Question: According to attachment 1, linked list's clear operation is O(n).
I have a question about why is it so.
Here is how we implemented the linked list in class(java)
'''
public class LinkedIntList {
private ListNode front;
......
}
'''
And if I were to write a clear method for this linked list class, this is how I would write it
'''
public void clear() {
front = null;
}
'''
Given this implementation(think this is how most people would write this), this would be one operation that is independent of the size of the list (just setting front to null). Also by setting the front pointer as null, wouldn't you essentially be asking the garbage collector to "reclaim the underlying memory and reuses it for future object allocation." In this case , the underlying memory would be the front node and all the nodes that are consecutively attached to it.(<URL>
After stating all of that,
---
Attachment 1:
This is from a data structures class I am in

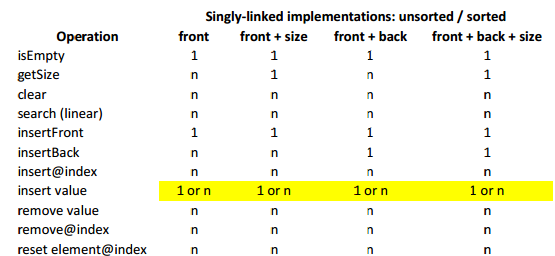
Answer: Remember that a Linked List has 'n' entries that were allocated for it, and for clearing it, you actually need to free them.
Since java has a built in <URL> - you don't need to explicitly free those - but the GC will go over each and every one of them and free them when time comes
So even though your explicit method is 'O(1)', invoking it requires 'O(n)' time from the GC, which will make your program 'O(n)'